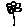
Label: flower